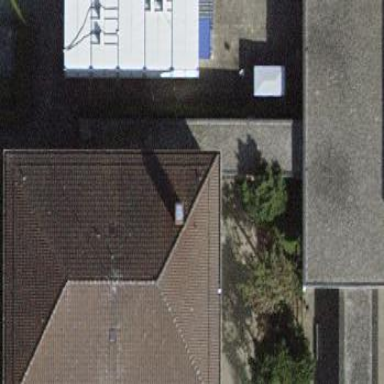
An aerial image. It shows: School building.